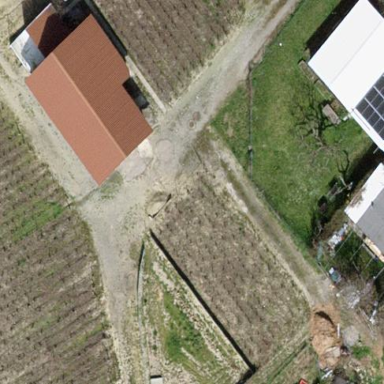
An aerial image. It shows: Vineyard with grape crops.